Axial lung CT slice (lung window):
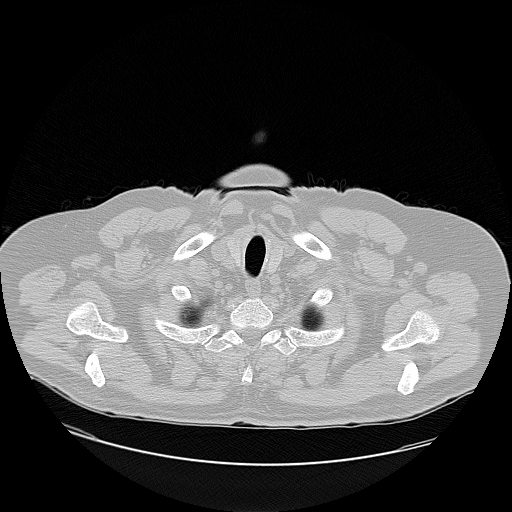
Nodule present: no